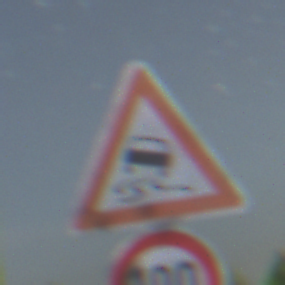
Verkehrszeichen: SchleuderOderRutschgefahr
Zusatzzeichen unten: Geschwindigkeit100
Umgebung: Outdoor, Nature
Tageszeit: Night
Wetter: Clear
Licht: Natural
Jahreszeit: NotSpecified
Kontrast: HighContrast